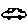
Label: car